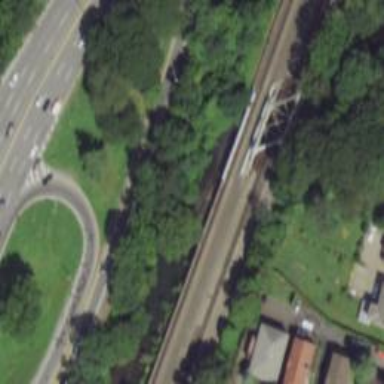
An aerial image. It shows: Railway bridge with electrified rails.